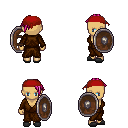
a pixel art fantasy rpg character, female body template, human, tanned skin, brown robe, teal pants, pink long mohawk hairstyle, red bandana, gray slippers, shield, four views (front, back, left, right), 2x2 character sprite sheet, small pixel art, hard edges, no anti-aliasing